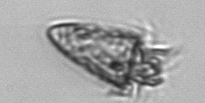
Label: Strombidium_tintinnodes